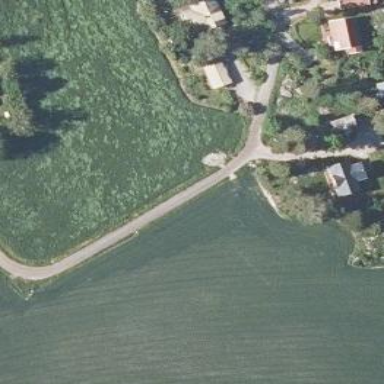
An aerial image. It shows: Residential road.